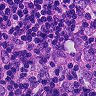
Metastatic tissue present: yes